Interaction volume radius: 5 \u00c5
Interaction volume height: 15 \u00c5
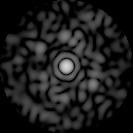
Disorder parameter: 0.8204